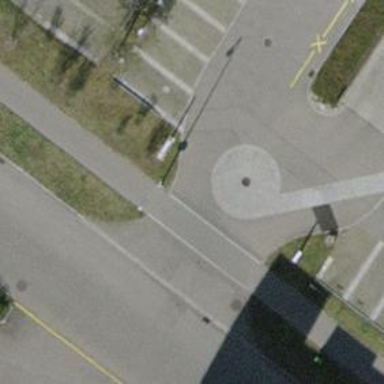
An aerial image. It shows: Asphalt road designated for service vehicles.